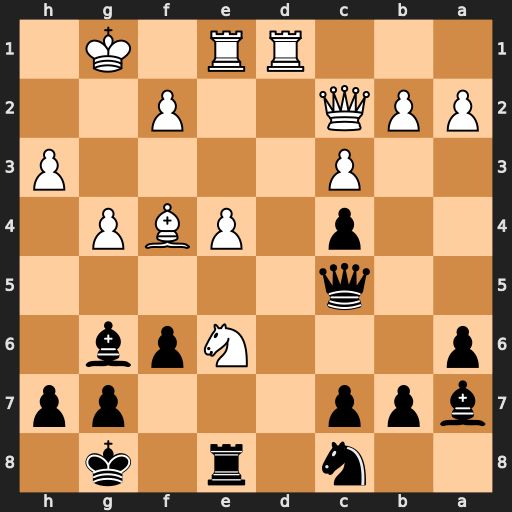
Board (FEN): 2n1r1k1/bpp3pp/p3Npb1/2q5/2p1PBP1/2P4P/PPQ2P2/3RR1K1
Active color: b
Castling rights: -
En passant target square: -
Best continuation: Rxe6 Rd8+ Re8 Rxe8+ Bxe8